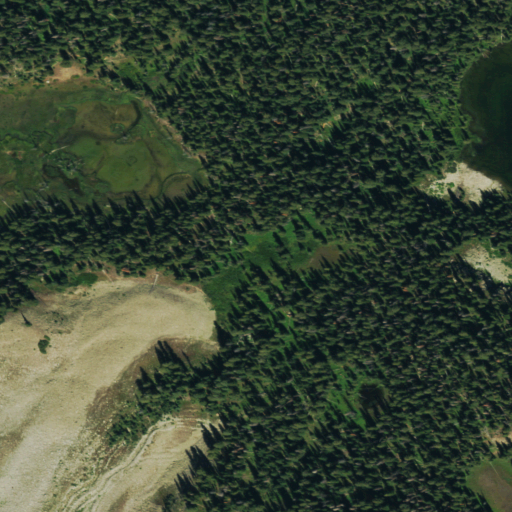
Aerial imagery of depression(s) in Colorado named Peeler Basin containing evergreen forest, shrub, woody wetlands, grassland, open water, and herbaceous wetlands